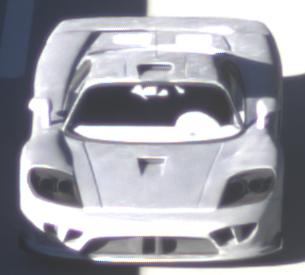
Make: Saleen
Model: S7
Detailed model: -
Model produced from: 2000
Model produced until: 2008
Doors: 2
Color: white
Road condition: dry road
Daytime: sunrise or sunset
Contrast: medium contrast